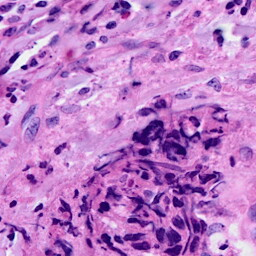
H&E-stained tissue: Breast